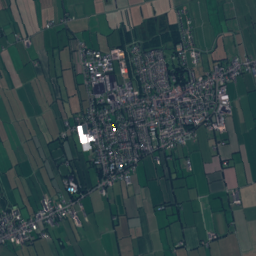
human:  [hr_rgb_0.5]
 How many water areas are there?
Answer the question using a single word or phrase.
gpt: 40

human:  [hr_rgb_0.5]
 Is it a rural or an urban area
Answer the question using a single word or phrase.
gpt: urban

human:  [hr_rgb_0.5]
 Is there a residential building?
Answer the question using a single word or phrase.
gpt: yes

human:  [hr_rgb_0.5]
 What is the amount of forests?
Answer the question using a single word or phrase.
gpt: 101

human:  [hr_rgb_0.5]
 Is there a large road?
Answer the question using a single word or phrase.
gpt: no

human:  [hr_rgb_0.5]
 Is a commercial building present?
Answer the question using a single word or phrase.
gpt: yes

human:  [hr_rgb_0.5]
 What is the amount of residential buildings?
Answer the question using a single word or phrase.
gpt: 2690

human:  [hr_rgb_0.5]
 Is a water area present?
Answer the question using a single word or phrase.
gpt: yes

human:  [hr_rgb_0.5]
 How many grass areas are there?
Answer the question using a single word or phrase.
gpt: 392

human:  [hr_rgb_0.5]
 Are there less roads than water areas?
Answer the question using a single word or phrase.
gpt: no

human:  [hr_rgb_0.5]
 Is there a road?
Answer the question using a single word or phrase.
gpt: yes

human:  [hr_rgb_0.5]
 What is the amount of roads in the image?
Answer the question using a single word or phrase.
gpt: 312

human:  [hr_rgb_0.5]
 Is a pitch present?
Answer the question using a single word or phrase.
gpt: yes

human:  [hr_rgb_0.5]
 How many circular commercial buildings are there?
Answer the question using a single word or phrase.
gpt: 0

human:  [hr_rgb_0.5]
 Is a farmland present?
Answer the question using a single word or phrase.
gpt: yes

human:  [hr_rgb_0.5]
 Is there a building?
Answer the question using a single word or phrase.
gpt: yes

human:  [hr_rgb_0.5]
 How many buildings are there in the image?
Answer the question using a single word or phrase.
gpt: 2773

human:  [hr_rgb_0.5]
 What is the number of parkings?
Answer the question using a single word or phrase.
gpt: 11

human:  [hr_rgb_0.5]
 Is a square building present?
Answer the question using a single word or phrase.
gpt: yes

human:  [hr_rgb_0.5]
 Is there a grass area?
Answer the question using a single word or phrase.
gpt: yes

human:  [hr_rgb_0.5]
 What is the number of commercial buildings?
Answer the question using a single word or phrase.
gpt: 66

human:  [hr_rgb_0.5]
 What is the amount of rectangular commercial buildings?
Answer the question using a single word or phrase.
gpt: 25

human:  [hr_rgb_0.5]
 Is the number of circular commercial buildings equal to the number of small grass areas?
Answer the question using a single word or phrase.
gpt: no

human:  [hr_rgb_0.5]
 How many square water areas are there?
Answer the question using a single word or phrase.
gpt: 1

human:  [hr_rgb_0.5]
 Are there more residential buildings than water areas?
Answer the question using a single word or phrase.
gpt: yes

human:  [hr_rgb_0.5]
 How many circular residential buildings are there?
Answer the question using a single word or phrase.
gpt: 4

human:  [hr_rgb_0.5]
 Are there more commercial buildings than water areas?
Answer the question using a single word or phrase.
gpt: yes

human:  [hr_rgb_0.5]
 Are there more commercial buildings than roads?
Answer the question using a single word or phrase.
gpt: no

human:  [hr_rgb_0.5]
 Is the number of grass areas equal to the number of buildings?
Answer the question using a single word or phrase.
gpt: no

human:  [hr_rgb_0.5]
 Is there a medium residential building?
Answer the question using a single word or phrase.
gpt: yes

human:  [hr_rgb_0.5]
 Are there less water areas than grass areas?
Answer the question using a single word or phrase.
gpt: yes

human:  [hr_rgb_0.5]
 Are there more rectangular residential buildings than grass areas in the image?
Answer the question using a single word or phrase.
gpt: yes

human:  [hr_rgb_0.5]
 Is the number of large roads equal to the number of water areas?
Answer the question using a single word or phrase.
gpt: no

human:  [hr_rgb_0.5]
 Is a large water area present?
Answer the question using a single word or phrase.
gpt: yes

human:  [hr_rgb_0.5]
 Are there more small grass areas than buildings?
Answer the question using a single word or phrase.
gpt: no

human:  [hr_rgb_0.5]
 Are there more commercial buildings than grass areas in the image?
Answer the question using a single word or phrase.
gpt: no

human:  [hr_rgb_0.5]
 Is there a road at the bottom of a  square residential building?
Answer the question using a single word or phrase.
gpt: yes

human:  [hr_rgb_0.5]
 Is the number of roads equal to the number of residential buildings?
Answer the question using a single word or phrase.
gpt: no

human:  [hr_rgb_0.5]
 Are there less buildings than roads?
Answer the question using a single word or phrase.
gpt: no

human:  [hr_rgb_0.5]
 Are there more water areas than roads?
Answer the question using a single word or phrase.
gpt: no

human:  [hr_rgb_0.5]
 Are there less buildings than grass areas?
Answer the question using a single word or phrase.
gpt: no

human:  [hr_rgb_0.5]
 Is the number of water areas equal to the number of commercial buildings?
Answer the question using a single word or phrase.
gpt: no

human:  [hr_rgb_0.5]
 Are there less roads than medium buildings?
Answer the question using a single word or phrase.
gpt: no

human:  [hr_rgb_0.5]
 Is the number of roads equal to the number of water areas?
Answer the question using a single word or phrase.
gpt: no

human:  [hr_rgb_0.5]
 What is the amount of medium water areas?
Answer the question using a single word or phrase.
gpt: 13

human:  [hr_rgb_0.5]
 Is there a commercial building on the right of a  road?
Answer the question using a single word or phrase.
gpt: yes

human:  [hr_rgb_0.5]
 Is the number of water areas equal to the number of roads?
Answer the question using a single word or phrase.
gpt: no

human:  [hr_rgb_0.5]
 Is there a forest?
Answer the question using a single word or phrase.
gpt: yes

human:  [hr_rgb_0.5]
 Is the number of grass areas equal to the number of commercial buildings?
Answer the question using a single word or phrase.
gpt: no

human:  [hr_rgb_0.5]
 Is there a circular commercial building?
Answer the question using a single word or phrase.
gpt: no

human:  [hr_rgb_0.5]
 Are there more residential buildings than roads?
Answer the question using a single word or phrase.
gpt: yes

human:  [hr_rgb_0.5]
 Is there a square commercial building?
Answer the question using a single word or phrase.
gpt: no

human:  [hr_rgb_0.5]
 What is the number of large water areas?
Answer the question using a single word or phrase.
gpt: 4

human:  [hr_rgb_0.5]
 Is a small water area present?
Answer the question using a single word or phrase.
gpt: yes

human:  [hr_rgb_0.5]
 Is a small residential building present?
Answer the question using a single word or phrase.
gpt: yes

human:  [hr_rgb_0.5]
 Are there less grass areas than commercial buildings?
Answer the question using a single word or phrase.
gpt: no

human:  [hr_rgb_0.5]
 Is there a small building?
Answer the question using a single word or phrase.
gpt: yes

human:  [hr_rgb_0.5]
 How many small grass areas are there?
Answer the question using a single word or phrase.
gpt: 46

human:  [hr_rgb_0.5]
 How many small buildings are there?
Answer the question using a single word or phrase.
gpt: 2952

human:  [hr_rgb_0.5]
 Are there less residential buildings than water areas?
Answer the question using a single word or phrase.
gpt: no

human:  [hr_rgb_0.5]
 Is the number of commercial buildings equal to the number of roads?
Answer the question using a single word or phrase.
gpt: no

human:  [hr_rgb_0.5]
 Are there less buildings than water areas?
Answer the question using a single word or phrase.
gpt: no

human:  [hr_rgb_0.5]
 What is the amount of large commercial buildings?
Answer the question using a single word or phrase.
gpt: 4

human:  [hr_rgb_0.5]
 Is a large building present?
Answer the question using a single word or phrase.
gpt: yes